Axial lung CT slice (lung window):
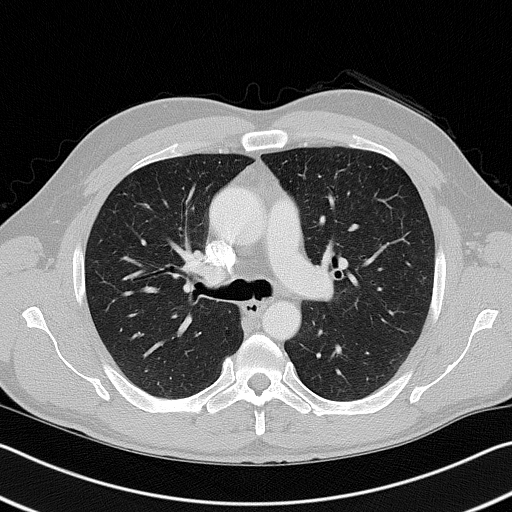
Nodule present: no